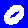
Digit: 0